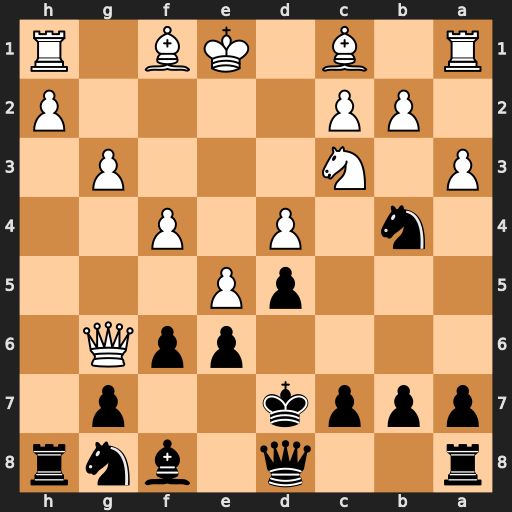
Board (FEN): r2q1bnr/pppk2p1/4ppQ1/3pP3/1n1P1P2/P1N3P1/1PP4P/R1B1KB1R
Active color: b
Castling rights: KQ
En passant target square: -
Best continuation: Ne7 Qf7 Nxc2+ Kd1 Nxa1